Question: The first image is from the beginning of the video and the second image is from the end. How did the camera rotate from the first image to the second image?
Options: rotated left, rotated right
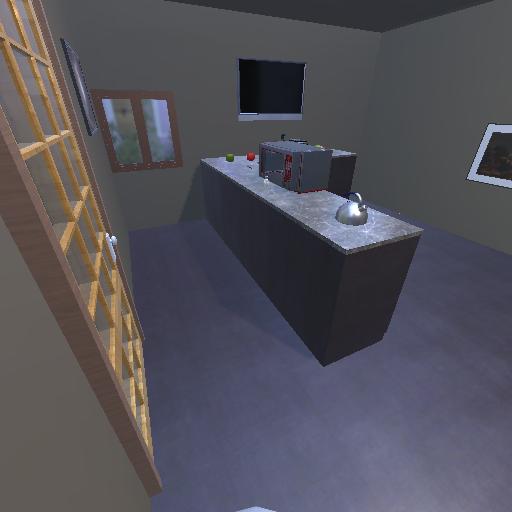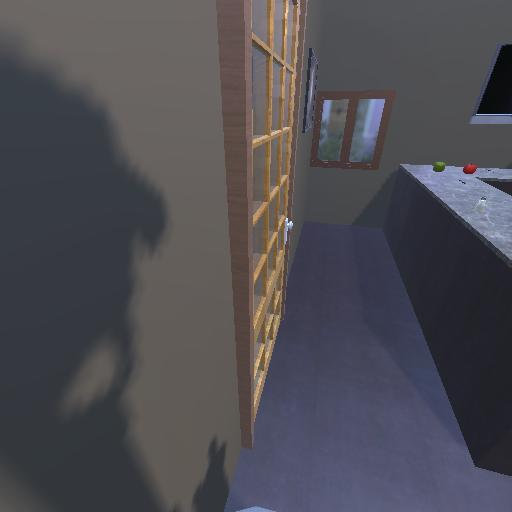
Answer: rotated left